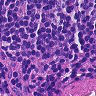
Metastatic tissue present: no